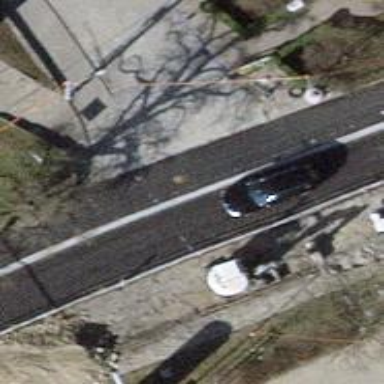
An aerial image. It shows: Unmarked crossing with traffic calming table on the road.